Question: '''
<ul class="unlist clearfix">
<li class="clearfix">
<h3>List Item</h3>
<time datetime="2013-08-29"><span>29</span> Ags 2013</time>
</li>
<li class="clearfix">
<h3>List Item</h3>
<time datetime="2013-08-29"><span>29</span> Ags 2013</time>
</li>
<li class="clearfix">
<h3>List Item</h3>
<time datetime="2013-08-29"><span>29</span> Ags 2013</time>
</li>
</ul>
'''
Currently it shows something like this
- List Item29 Ags 2013- List Item29 Ags 2013- List Item29 Ags 2013
I want to float the '29 Ags 2013', using 'float:left;'. So it appears like this:

But nothing happens. I tried setting '<time>' to 'display:block;' but still nothing happens.
Found out that it would float left IF I change the order to:
'''
<li class="clearfix">
<time datetime="2013-08-29"><span>29</span> Ags 2013</time>
<h3>List Item</h3>
</li>
'''
But I don't want that. I want the '<time>' below '<h3>'.
Any idea?
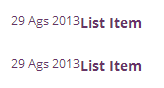
Answer: Use this:
'''
h3,time{
display: inline; //or inline-block
}
time{
float: left;
}
'''
<URL>